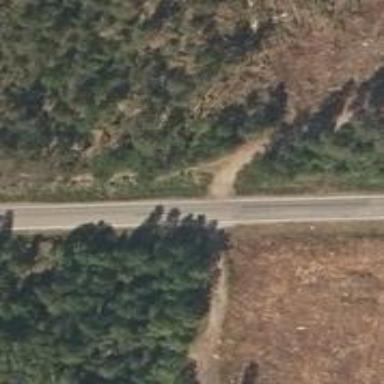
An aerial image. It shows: Nordic track road with grade1 track type.